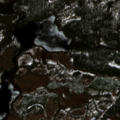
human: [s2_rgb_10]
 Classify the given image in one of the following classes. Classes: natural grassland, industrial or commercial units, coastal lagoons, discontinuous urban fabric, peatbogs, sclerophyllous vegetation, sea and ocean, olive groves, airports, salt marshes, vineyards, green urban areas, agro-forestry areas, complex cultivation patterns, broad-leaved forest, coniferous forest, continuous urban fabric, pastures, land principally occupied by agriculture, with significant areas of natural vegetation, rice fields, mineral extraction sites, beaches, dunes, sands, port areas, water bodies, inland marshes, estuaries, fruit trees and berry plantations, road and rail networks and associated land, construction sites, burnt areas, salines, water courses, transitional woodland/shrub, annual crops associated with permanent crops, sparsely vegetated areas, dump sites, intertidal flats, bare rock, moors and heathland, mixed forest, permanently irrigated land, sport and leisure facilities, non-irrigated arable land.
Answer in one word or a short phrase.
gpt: coniferous forest, transitional woodland/shrub